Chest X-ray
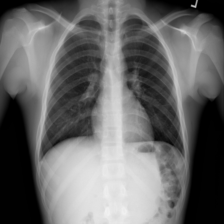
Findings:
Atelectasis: negative
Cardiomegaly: negative
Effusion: negative
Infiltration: negative
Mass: negative
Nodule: negative
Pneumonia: negative
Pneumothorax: negative
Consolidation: negative
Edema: negative
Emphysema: negative
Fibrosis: negative
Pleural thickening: negative
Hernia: negative